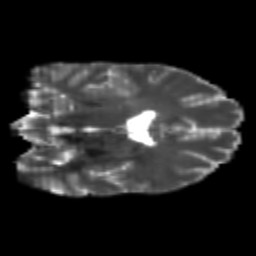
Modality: T2w
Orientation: coronal
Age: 26
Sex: male
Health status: healthy
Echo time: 0.074 s